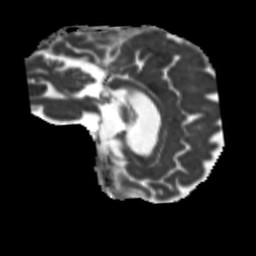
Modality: MD
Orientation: sagittal
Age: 64
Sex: male
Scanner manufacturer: siemens
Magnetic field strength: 3 T
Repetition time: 5.25 s
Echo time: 0.08 s